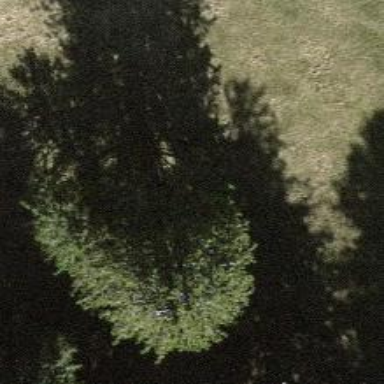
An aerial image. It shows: Beautiful tree in nature.